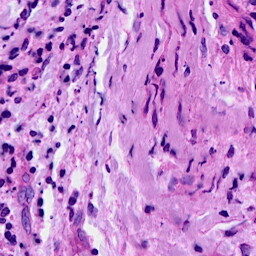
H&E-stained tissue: Breast